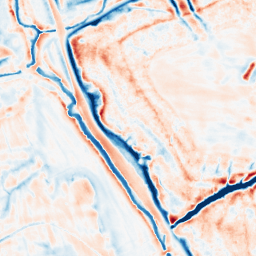
Category: edge_preserving
Decomposition family: bilateral
Decomposition parameters: d: 21
sigma_color: 75
sigma_space: 150
Upsampling method: bilinear
Upsampling parameters: scale: 2
Upsampling scale: 2